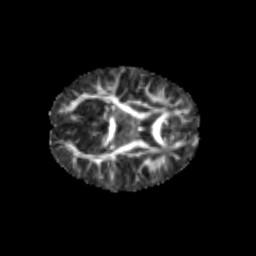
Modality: FA
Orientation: axial
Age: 6
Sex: male
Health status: healthy